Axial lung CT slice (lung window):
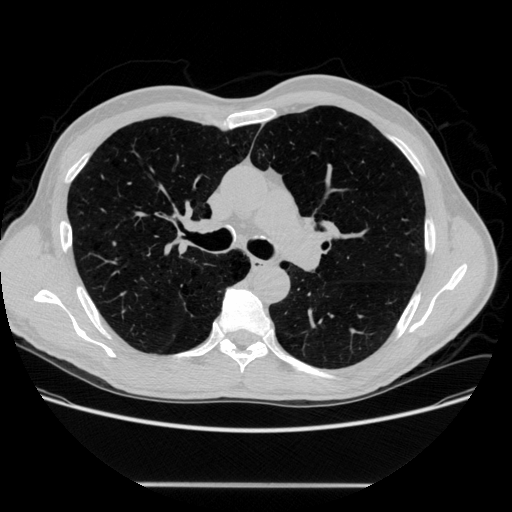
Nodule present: no